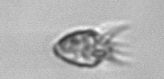
Label: Ciliophora